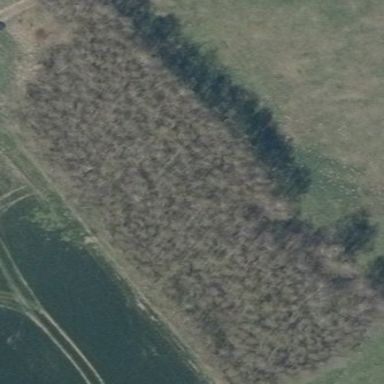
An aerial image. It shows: Beautiful woodland area.